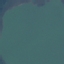
Land use / land cover class: SeaLake